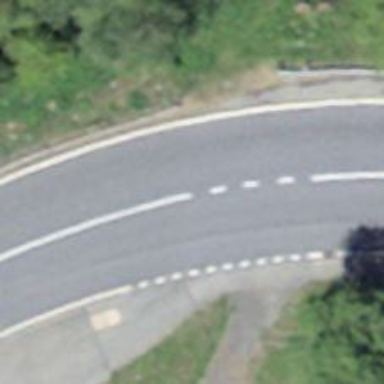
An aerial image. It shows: Asphalt road classified as primary highway.